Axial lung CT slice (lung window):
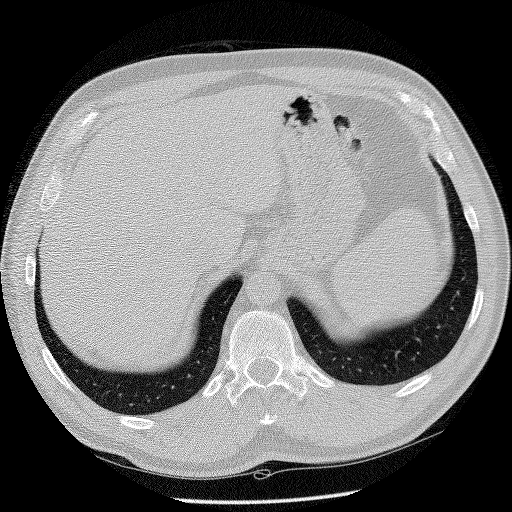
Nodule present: no